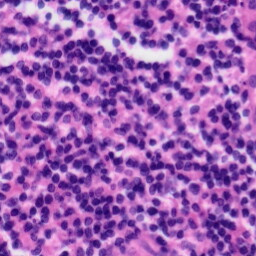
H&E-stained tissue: Tonsil